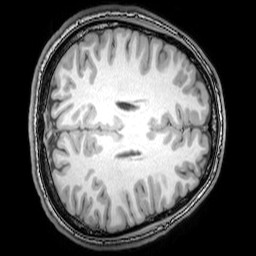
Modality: T1w
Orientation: axial
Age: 22
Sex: male
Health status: healthy
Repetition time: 0.081 s
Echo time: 0.037 s